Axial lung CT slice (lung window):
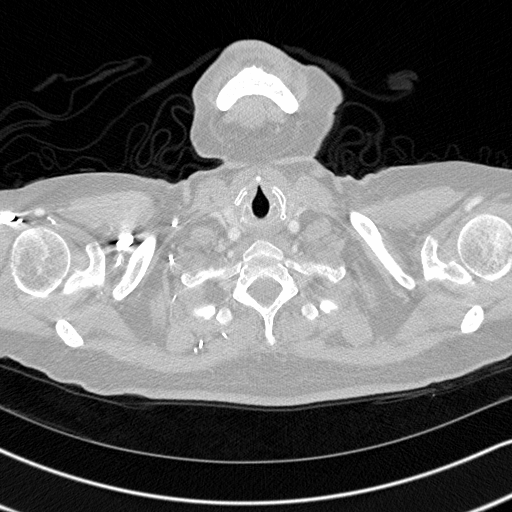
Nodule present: no